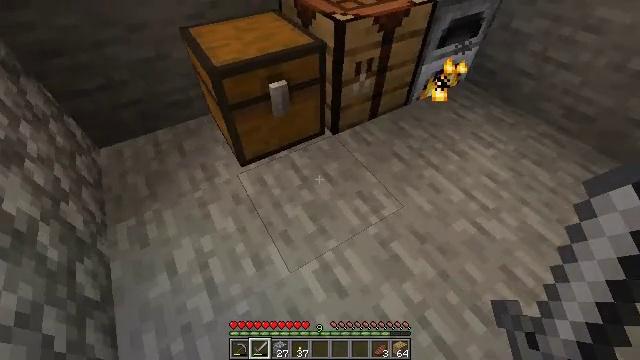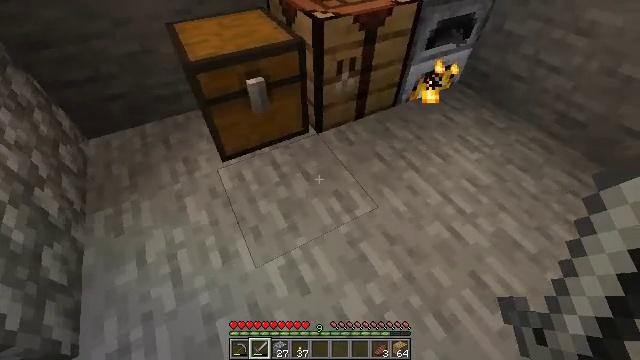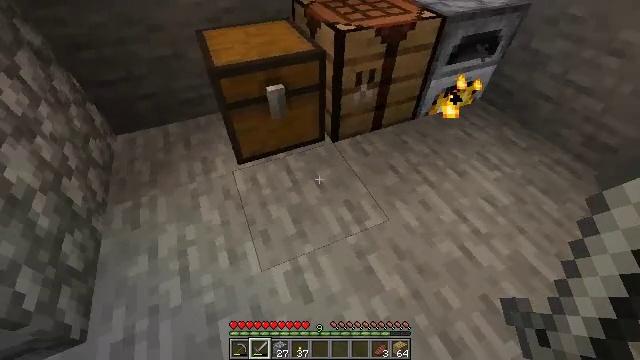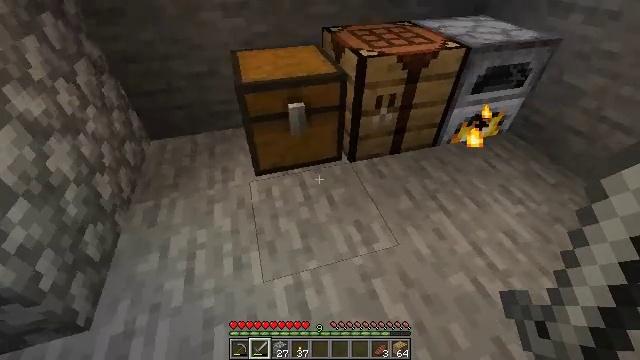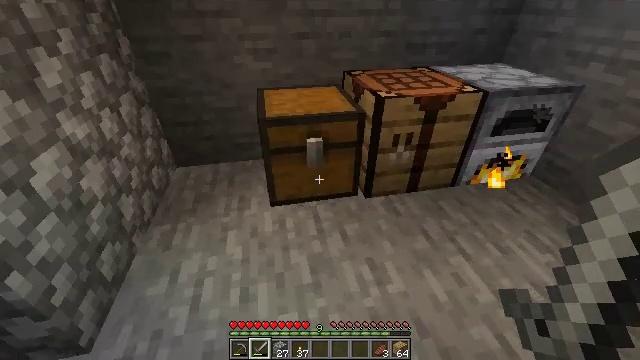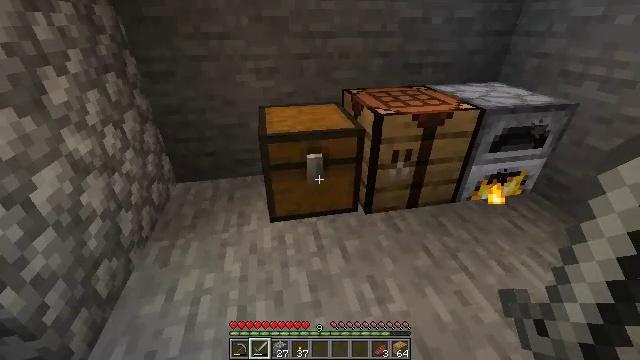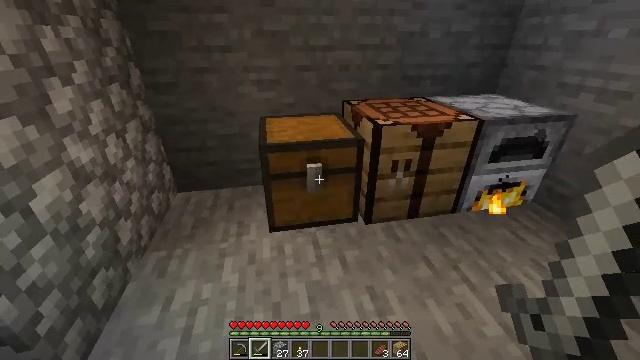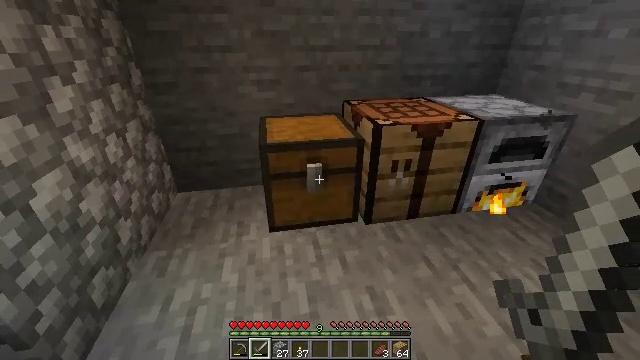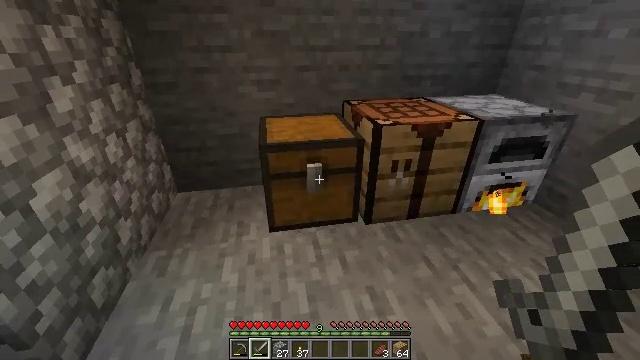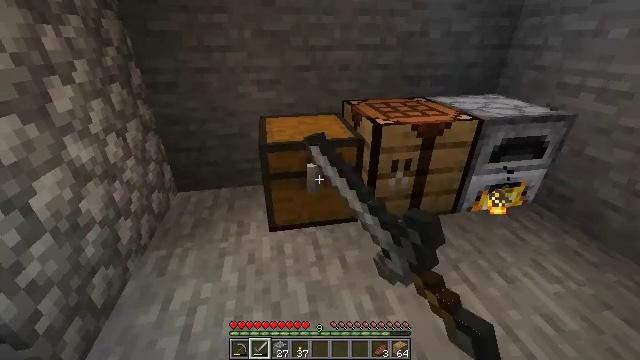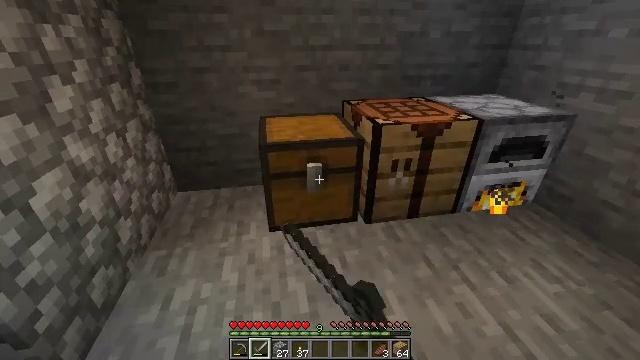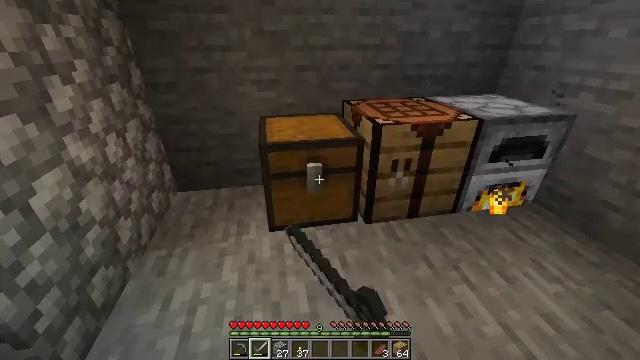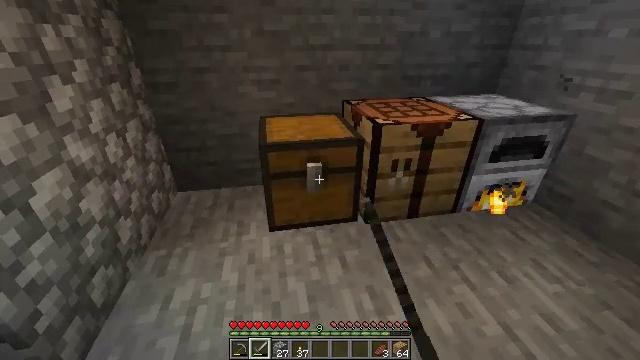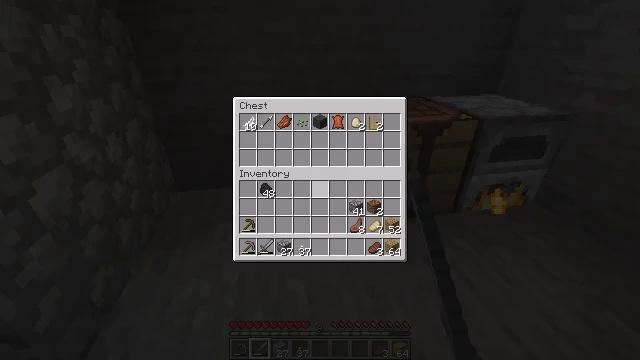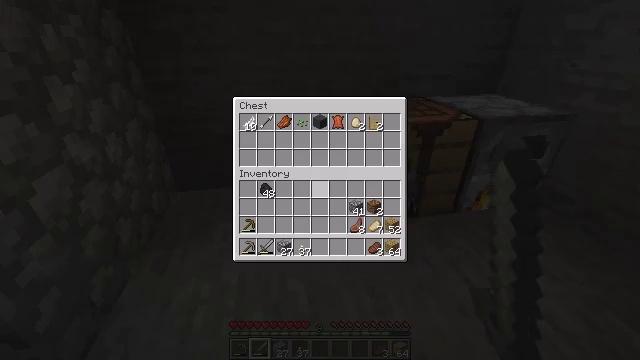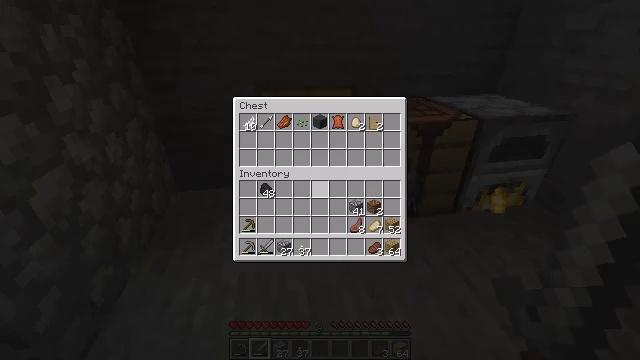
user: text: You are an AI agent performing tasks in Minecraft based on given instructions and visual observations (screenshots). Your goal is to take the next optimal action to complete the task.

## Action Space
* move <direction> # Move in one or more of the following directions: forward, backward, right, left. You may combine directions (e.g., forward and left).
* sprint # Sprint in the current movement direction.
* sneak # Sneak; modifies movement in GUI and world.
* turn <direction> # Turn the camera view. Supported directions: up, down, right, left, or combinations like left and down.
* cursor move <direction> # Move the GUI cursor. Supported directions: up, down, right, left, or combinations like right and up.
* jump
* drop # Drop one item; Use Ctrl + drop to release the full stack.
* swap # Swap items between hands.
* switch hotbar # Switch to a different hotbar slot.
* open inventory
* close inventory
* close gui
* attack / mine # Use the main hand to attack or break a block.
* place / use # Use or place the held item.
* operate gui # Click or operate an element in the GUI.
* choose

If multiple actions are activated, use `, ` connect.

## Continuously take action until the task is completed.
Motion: motion action
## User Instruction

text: Create cobblestone stairs at the crafting table.
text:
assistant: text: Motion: turn left
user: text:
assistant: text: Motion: turn left and up
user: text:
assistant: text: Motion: turn left and up
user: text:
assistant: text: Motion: turn left and up
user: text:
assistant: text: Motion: turn up
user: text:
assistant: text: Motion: turn up
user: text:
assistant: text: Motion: no_op
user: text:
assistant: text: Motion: use / place
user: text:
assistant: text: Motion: use / place
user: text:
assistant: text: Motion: use / place
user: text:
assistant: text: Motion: use / place
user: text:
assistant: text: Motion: no_op
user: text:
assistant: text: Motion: open gui
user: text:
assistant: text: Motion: no_op
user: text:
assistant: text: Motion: no_op
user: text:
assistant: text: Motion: no_op
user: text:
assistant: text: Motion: no_op
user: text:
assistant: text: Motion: no_op
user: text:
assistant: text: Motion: close gui
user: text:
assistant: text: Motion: no_op
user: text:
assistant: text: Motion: turn right
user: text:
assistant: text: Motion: turn right
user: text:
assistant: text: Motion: turn right
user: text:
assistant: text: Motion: turn right
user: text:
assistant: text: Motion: turn right
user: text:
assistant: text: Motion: move forward and move right
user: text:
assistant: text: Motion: move forward and move right
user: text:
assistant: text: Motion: move forward and move right, turn left
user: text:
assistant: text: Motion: move forward and move right, turn left
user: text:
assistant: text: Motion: use / place